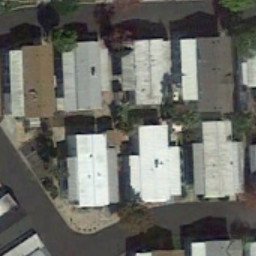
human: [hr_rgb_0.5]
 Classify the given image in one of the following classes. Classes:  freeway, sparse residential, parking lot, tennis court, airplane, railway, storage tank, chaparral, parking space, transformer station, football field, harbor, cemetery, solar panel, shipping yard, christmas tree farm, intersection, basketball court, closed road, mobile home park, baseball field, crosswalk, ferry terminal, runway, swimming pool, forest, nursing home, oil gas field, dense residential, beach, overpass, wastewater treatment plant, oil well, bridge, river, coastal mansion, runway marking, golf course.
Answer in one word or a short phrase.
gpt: mobile home park